Field crop: tomato
Growth stage: 2
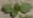
Species: solanum